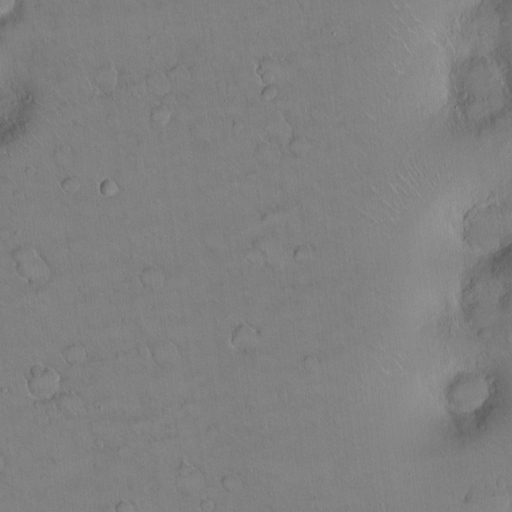
Objects detected: cone, cone, cone